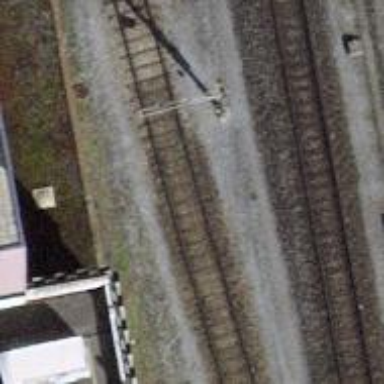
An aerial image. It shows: Rail spur with electrified contact line.